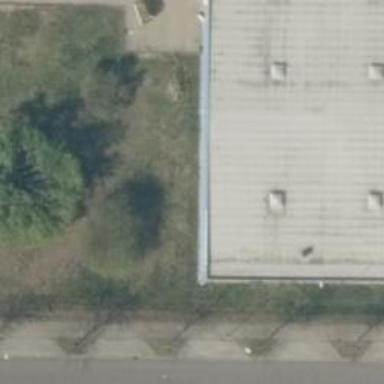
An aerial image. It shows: Commercial building.